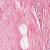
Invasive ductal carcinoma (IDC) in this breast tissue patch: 0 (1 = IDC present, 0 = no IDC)